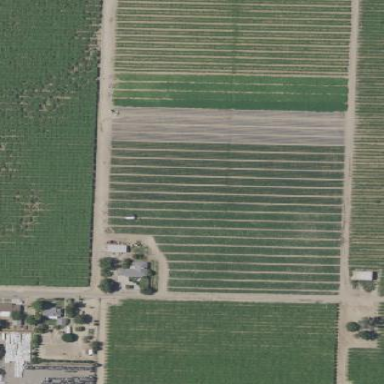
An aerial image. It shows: Vineyard.